Question:
I don't mean in terms of how to implement it. i mean i dont like how the date is displayed with the bars. what other type of chart would be more suitable. I know a threadhold line wouldnt work beacause the values of the capacity are different for each day. if they were all the same a threadhold line indicating capacity would work
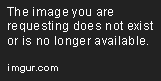
Answer: I think a line graph would be an excellent way to show the data.

I made that using the <URL>. I used the data you provided above, so it should be accurate unless I mistyped.
On the chart wizard, you can import this chart using the link I gave you above if you want to clean it up, add axes, etc.